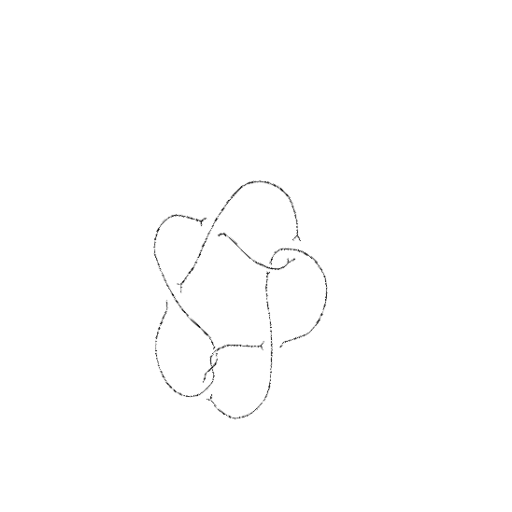
Crossing number: 8